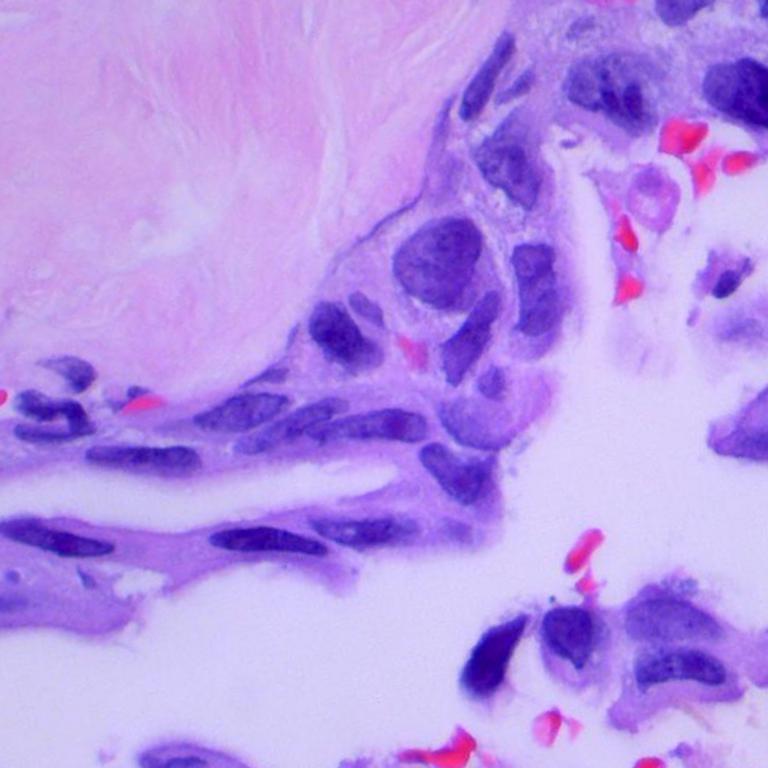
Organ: lung
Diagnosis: adenocarcinomas